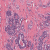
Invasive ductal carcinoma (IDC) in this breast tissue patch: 0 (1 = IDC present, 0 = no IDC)